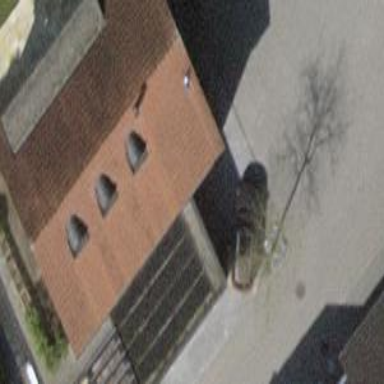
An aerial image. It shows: Detached building with flat roof.